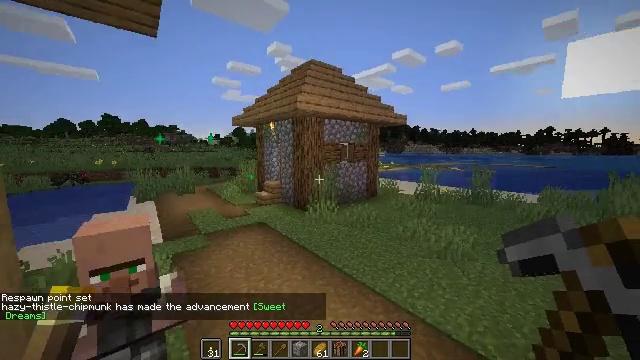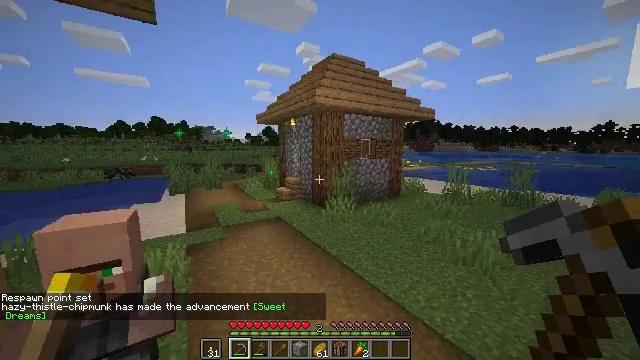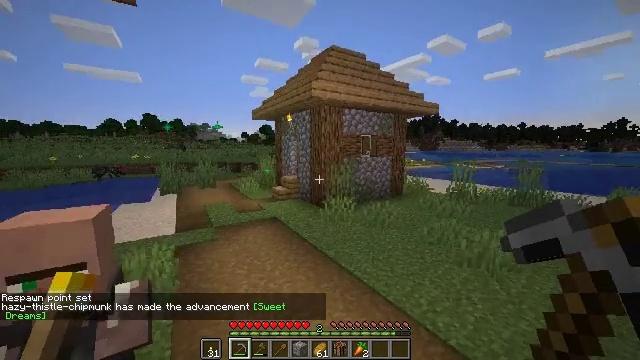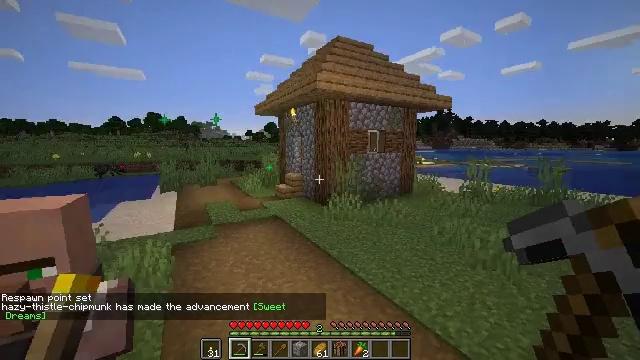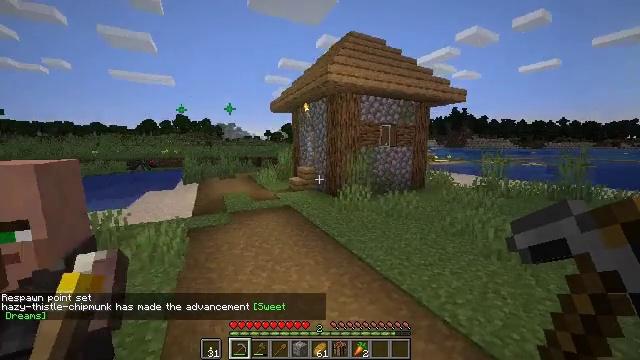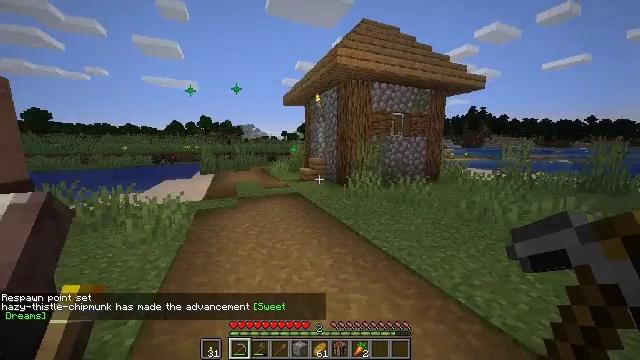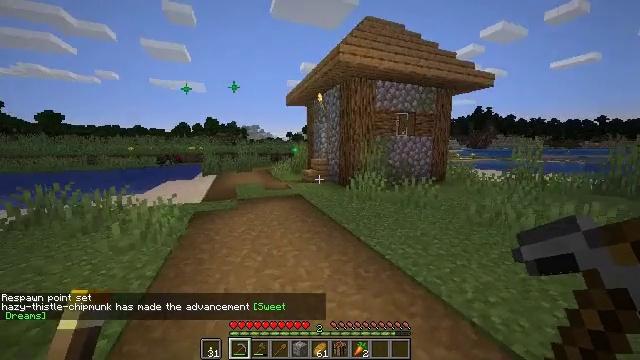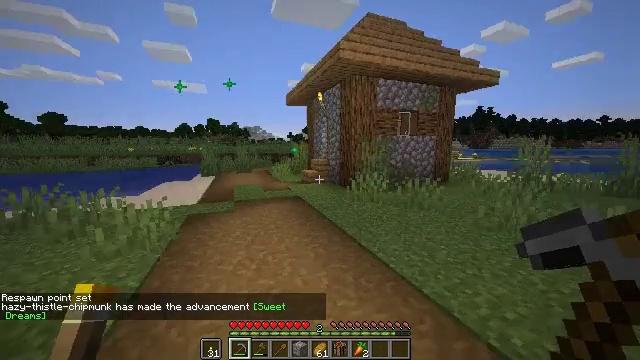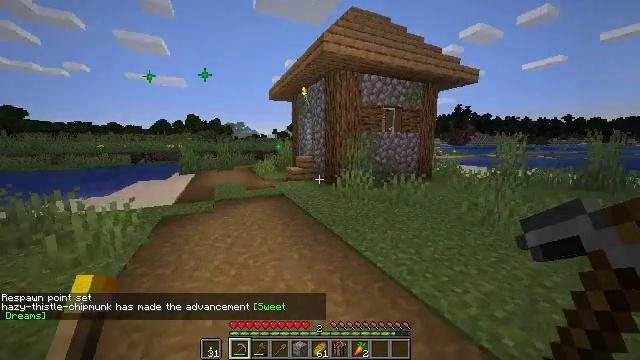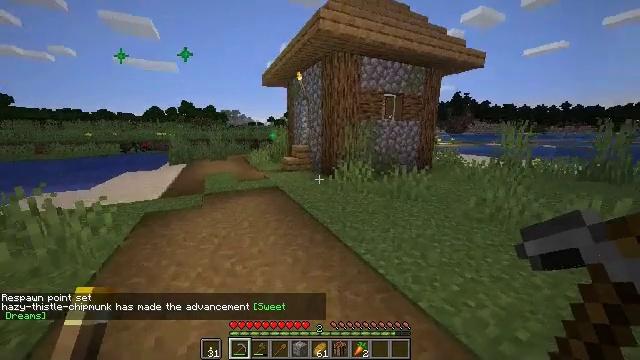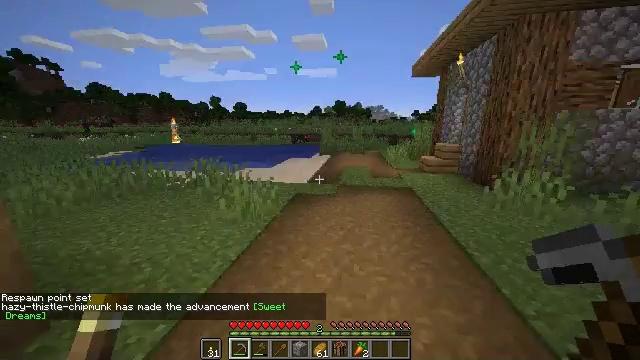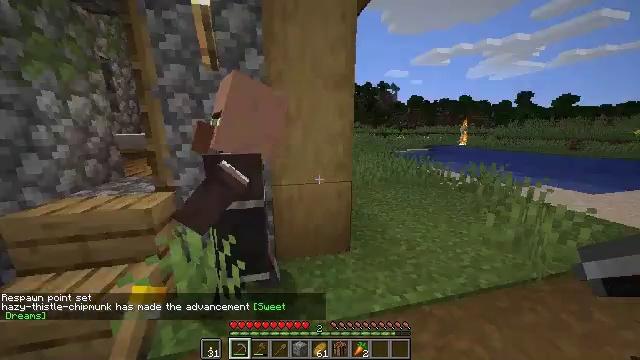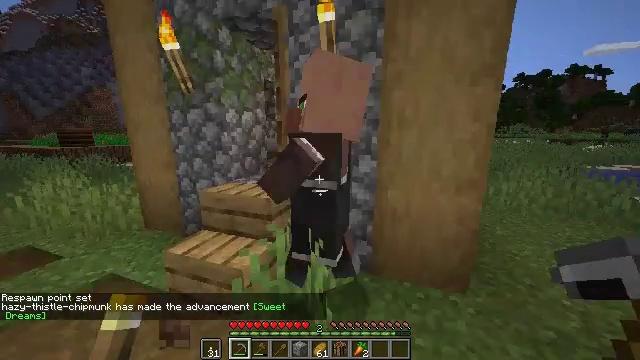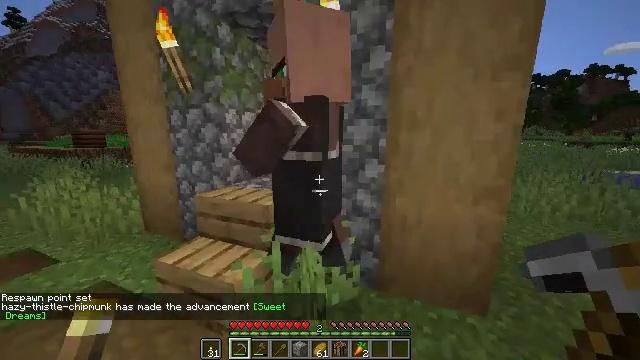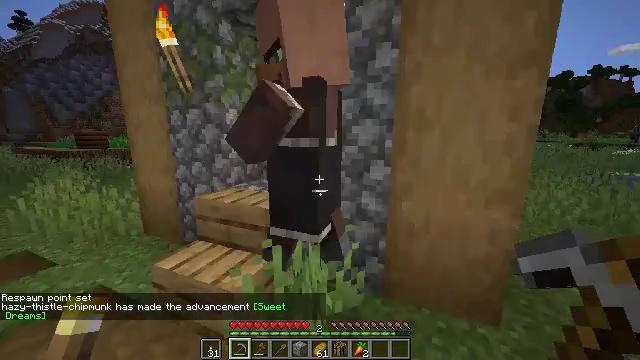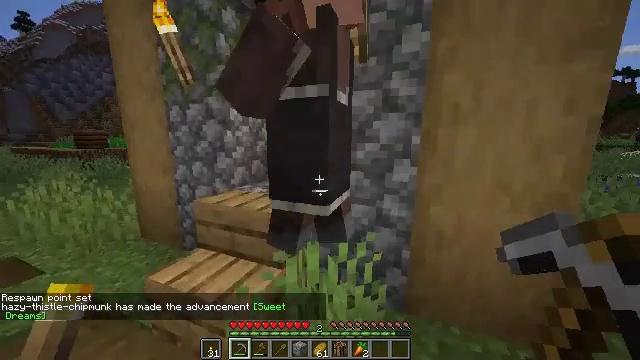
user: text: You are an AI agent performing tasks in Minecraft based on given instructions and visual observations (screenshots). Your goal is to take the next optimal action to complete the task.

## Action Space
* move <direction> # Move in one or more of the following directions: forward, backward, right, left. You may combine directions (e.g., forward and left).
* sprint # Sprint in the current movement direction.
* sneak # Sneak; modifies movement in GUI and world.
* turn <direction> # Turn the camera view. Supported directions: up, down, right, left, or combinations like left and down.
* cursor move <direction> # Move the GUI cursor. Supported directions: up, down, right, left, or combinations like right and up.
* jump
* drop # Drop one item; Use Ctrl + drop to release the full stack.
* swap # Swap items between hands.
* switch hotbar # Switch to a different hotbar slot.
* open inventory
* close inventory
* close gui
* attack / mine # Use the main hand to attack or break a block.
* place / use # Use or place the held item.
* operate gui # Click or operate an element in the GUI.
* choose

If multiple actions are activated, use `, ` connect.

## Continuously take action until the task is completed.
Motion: motion action
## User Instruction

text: Left click to collect the wall torch.
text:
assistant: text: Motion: move forward and move right, sprint, turn left
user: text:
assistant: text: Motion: move forward and move right, sprint
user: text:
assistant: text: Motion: move forward, sprint, turn left
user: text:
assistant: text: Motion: move forward, sprint, turn left
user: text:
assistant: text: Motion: move forward, sprint, turn left
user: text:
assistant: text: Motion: move forward, sprint, turn left
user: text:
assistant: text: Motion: move forward, sprint
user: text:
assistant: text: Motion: move forward, sprint, turn right
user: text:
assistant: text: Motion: move forward, sprint, turn down
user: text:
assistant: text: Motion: move forward, sprint, turn left and down
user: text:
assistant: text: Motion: move forward, sprint, turn left
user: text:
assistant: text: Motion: move forward, sprint, turn left and up
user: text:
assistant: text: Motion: move forward and move left, sprint, turn left
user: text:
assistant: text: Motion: move forward and move left, sprint
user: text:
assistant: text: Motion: move forward and move left, sprint
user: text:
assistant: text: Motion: move forward and move left, sprint, turn left
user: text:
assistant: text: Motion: move forward and move left, sprint, turn left and up
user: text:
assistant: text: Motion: move forward and move left, sprint
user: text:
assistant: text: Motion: move forward and move left, sprint
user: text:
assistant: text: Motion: move forward and move left, sprint
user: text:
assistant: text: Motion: move forward and move left, sprint, turn left and up
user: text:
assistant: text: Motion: move forward and move left, sprint, turn left and up
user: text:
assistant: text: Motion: move forward and move left, sprint, turn left
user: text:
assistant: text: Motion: move forward, sprint, turn right
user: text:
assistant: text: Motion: move forward, sprint, turn right and up
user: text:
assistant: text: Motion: move forward, sprint, turn right, switch to hotbar 2
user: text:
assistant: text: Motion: move forward, sprint, switch to hotbar 2
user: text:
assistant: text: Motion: move forward, sprint, switch to hotbar 2
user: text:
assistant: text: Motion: move forward, sprint, jump, switch to hotbar 2
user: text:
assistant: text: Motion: move forward, sprint, turn down, jump, switch to hotbar 2